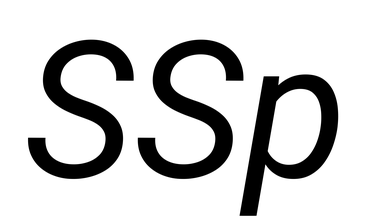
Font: Roboto-Italic_Italic